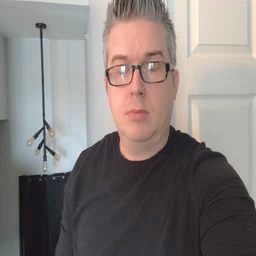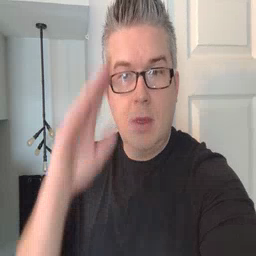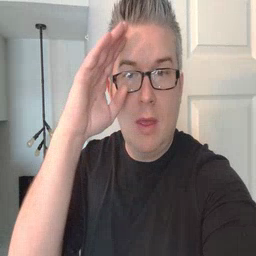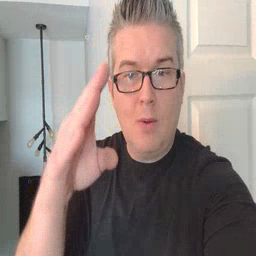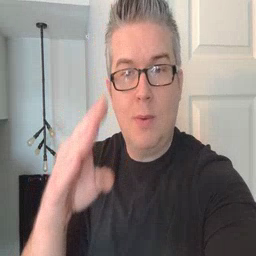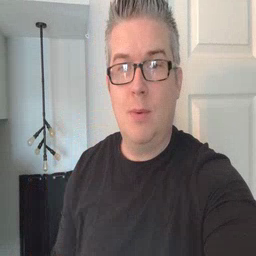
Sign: hello